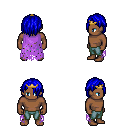
a pixel art fantasy rpg character, male body template, human, dark skin, maroon tattered cape, teal pants, blue bangs hairstyle, gold tiara, four views (front, back, left, right), 2x2 character sprite sheet, small pixel art, hard edges, no anti-aliasing